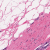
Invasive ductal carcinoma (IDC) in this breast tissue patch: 0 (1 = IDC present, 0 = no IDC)